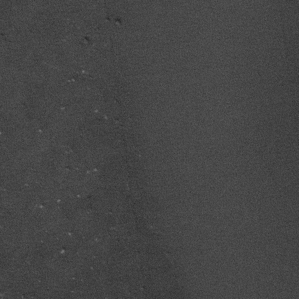
Label: frost